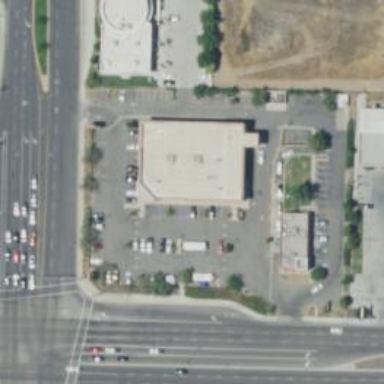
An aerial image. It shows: Pharmacy providing healthcare services.